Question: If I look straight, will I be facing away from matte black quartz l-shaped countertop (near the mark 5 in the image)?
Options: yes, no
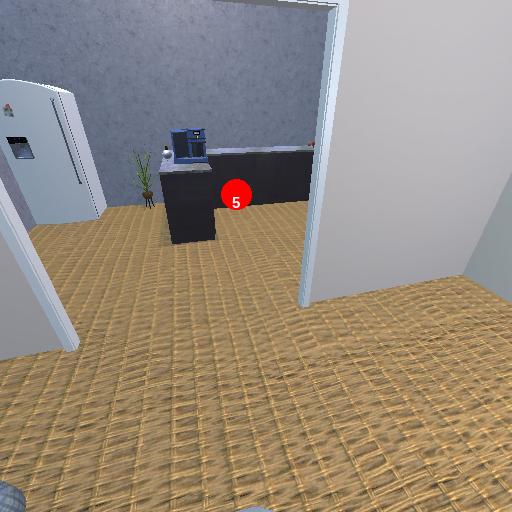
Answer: yes